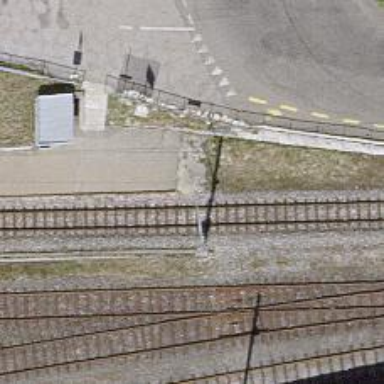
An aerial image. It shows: Platform edge at railway station.